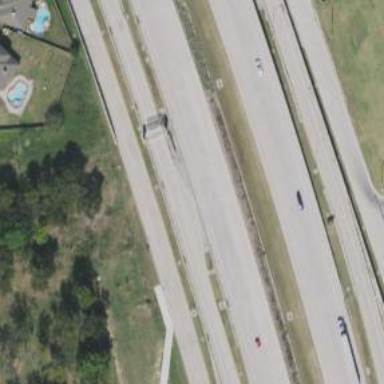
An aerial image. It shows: Toll gantry on the road.